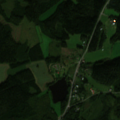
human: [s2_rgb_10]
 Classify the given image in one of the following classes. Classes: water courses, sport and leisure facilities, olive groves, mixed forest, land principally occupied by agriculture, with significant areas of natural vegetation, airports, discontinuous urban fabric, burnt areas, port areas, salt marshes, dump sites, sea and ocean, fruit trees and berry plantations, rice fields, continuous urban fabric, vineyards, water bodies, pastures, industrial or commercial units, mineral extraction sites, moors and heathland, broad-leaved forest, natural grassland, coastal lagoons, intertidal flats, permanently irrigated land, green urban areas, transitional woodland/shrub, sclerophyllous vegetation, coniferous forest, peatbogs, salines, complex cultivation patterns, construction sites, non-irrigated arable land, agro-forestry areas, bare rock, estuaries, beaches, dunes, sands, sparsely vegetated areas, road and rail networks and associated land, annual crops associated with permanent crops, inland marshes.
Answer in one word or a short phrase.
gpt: discontinuous urban fabric, land principally occupied by agriculture, with significant areas of natural vegetation, broad-leaved forest, coniferous forest, mixed forest, transitional woodland/shrub